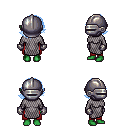
a pixel art fantasy rpg character, female body template, orc, green skin, chain mail, red pants, white cyan swoop hairstyle, metal helm, metal gloves, four views (front, back, left, right), 2x2 character sprite sheet, small pixel art, hard edges, no anti-aliasing